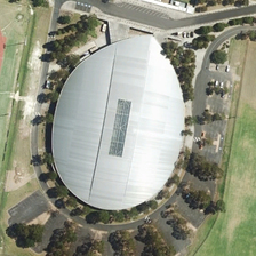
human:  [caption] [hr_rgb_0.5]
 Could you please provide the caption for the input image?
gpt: The white oval convention center is surrounded by a street.

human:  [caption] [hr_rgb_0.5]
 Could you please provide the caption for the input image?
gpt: The oval white conference center is tightly surrounded by roads.

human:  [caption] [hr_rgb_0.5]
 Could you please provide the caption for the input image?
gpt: The middle is surrounded by curved roads.

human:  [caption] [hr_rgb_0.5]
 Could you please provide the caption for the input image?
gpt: The center is surrounded by curved roads.

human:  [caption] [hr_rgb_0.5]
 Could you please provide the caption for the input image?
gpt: The white oval convention center is surrounded by streets.